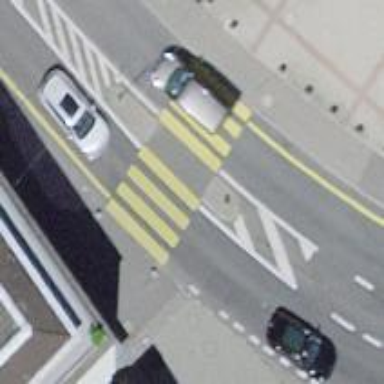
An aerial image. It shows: Unmarked road crossing.